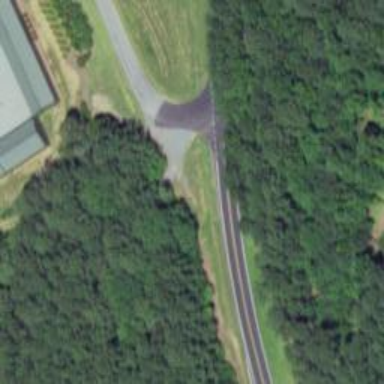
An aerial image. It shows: Tertiary road with asphalt surface.